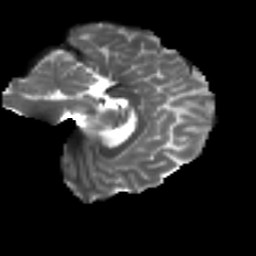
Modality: T2w
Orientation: sagittal
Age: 45
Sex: female
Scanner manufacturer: ge
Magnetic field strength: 3 T
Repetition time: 7.8 s
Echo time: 0.0606 s